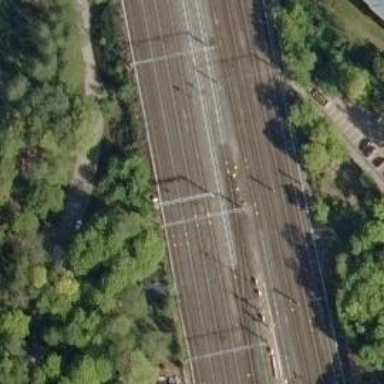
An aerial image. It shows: Railway with continuous electrified contact line.